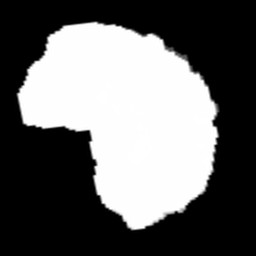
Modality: FA
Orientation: sagittal
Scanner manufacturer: siemens
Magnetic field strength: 3 T
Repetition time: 3.6 s
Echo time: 0.092 s